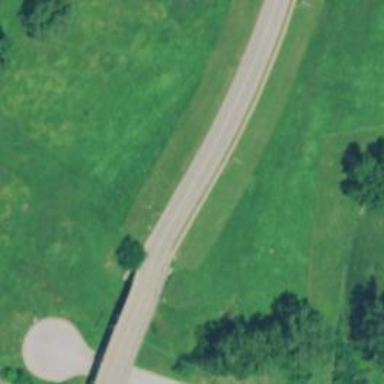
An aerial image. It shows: Abandoned road.